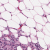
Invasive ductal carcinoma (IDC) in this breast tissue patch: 1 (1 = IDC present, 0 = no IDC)